RGB frame:
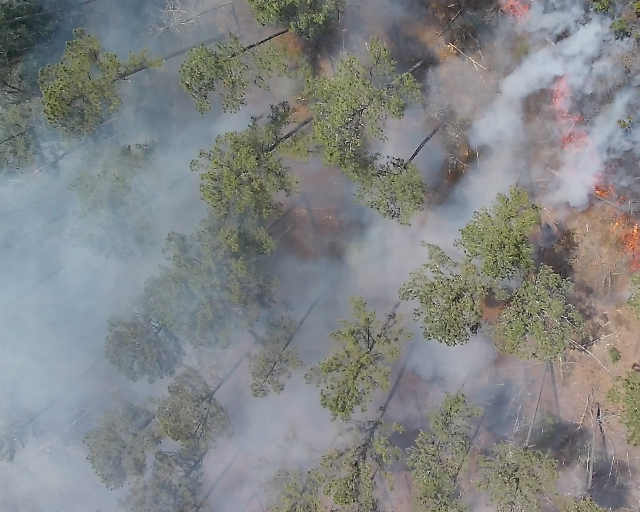
Thermal frame:
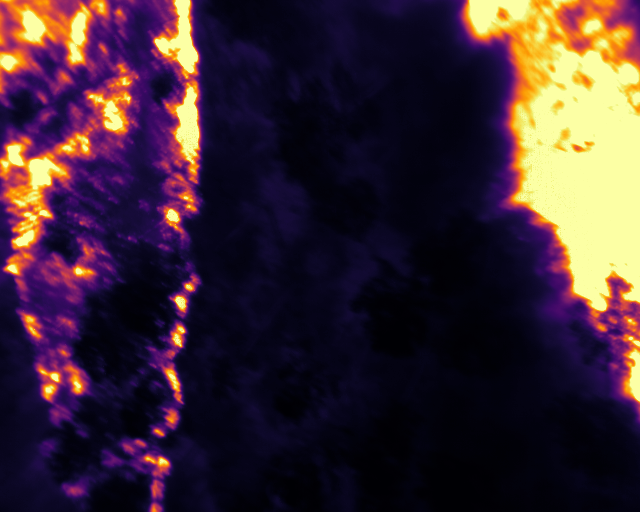
Captured: 2026-02-26 02:32:13
Pixels at or above 80 °C: 70125 (fraction of frame: 0.214)